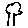
Label: tree